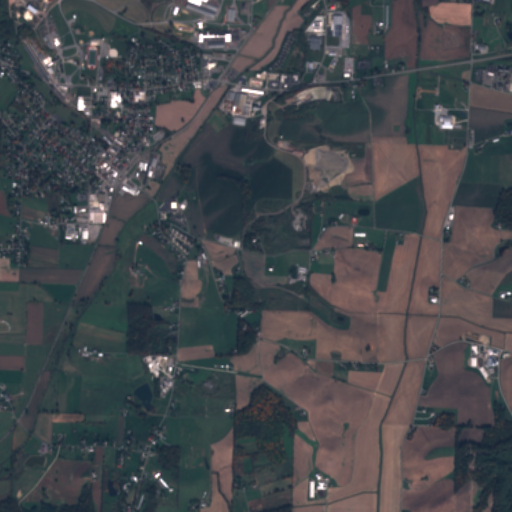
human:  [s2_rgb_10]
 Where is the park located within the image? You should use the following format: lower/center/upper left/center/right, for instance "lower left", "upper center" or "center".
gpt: The park is located in the upper left of the image.
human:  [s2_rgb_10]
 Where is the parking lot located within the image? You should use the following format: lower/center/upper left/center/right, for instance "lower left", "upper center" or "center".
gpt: The parking lot is located in the upper right of the image.
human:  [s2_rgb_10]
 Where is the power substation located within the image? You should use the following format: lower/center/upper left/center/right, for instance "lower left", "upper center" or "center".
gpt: The power substation is located in the upper left of the image.
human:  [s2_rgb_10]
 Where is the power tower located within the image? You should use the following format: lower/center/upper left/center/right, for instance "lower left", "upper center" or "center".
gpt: The power tower is located in the upper of the image.
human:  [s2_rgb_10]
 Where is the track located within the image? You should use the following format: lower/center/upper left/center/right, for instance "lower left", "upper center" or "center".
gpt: The track is located in the upper left of the image.
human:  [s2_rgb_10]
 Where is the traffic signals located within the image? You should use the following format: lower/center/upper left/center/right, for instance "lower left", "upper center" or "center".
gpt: The traffic signals is located in the upper center of the image.
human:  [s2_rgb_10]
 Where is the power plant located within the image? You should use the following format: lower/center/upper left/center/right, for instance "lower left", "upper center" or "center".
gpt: There is no power plant in the image.